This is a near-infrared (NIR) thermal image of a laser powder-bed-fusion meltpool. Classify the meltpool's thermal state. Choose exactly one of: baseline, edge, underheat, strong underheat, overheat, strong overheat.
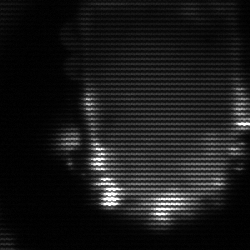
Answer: baseline